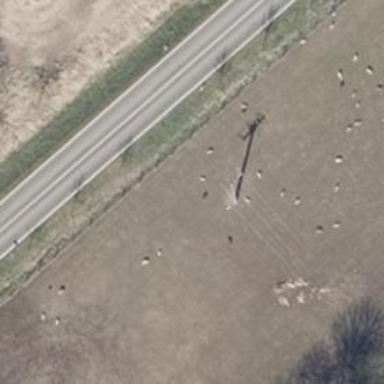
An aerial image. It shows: Minor power line with three cables.